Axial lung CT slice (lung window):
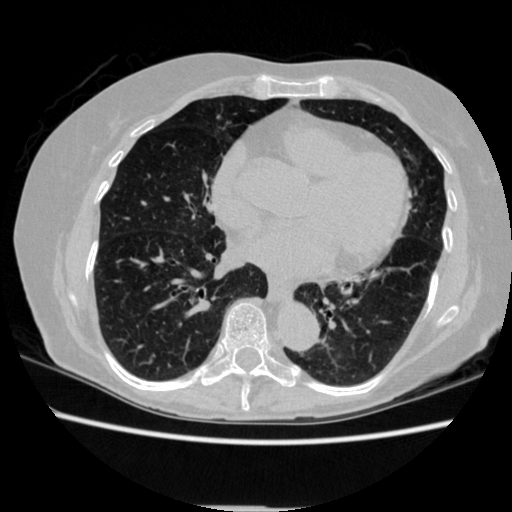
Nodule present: no